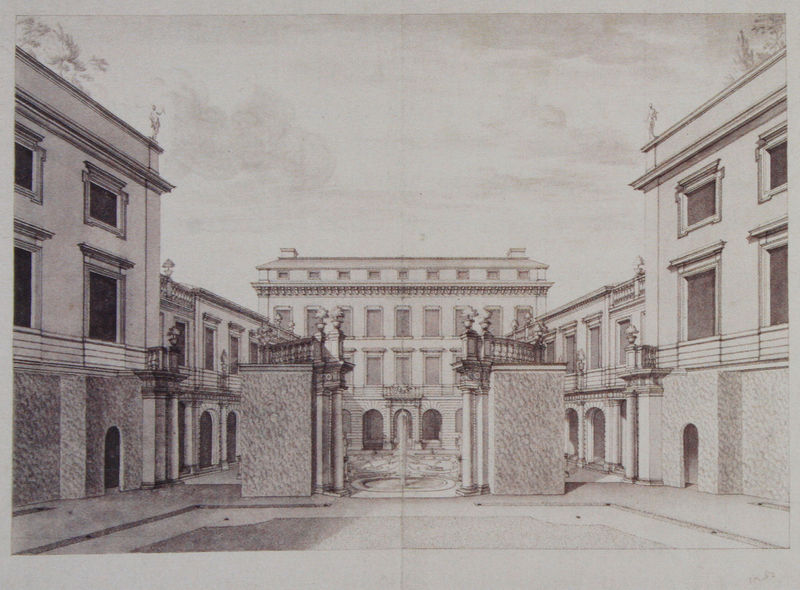
Titel: Ansicht der Gartenfront des Tessin-Palastes zu Stockholm
Künstler: Nicodemus d.J. Tessin
Standort: Stockholm
Institution: Nationalmuseum
Schlagwörter: flügel, himmel, schatten, wasser, fenster, grau, licht, skizze, säule, säulen, zeichnung, dach, gebäude, haus, schloss, wiese, wand, architektur, häuser, brüstung, gitter, klassizismus, renaissance, brunnen, amphoren, garten, springbrunnen, statue, balkon, fassade, fassaden, perspektive, süden, türen, mauer, grafik, graphik, hof, platz, sepia, figuren, rundbogen, symmetrie, geländer, tor, balkone, bögen, symetrie, eingang, schmiedeeisen, palast, balustrade, zentralperspektive, druck, radierung, stich, schwarzweiß, entwurf, arkaden, kapitelle, portal, rustika, villa, sims, gesims, skulpturen, risalit, statuen, architrave, mauern, mezzanin, portikus, fluchtpunkt, etagen, geschosse, fontaine, fontäne, kupferstich, buchseiten, stockwerke, bauwerk, palais, vorplatz, gesimse, zeichnunf, bauteile, brunen, dachreiter, baluster, spritzbrunnen, falz, s/w, kuferstich, frontalperspektive, sw, klasisch